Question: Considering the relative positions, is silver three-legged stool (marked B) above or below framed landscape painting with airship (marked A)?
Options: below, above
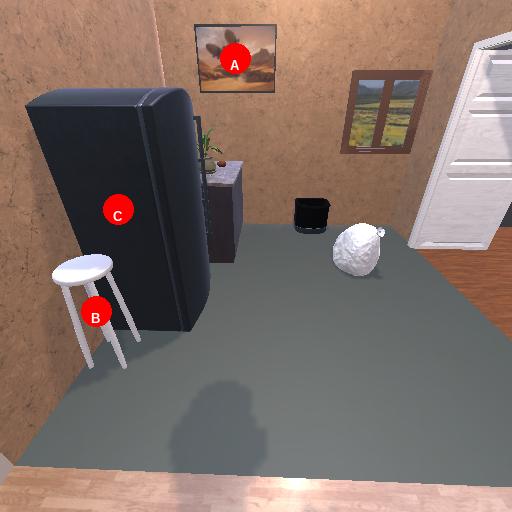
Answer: below